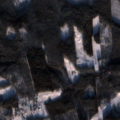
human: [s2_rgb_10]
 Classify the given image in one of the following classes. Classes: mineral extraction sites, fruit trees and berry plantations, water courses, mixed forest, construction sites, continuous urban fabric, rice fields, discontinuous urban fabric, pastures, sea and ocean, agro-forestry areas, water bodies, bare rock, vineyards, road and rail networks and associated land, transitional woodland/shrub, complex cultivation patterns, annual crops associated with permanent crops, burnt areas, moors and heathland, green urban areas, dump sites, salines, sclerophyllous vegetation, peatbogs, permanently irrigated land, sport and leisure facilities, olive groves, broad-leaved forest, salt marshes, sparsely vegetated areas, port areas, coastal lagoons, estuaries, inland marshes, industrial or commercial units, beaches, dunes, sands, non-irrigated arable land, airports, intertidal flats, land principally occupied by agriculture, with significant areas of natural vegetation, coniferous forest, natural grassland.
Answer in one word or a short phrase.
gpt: land principally occupied by agriculture, with significant areas of natural vegetation, broad-leaved forest, coniferous forest, transitional woodland/shrub